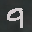
Label: 9